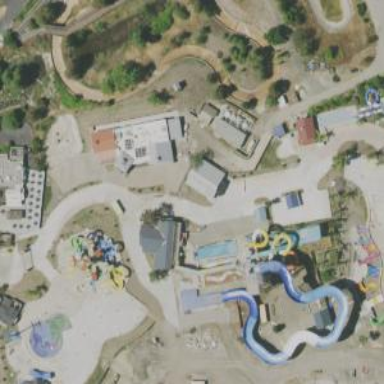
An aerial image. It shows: Water slide attraction.